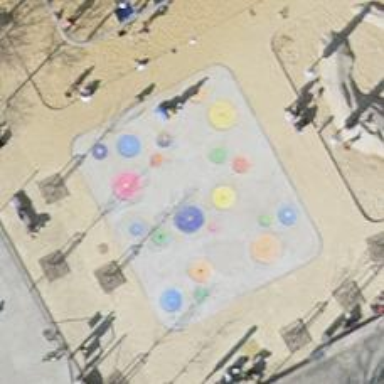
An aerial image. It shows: Splash pad fountain.